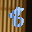
Label: 8